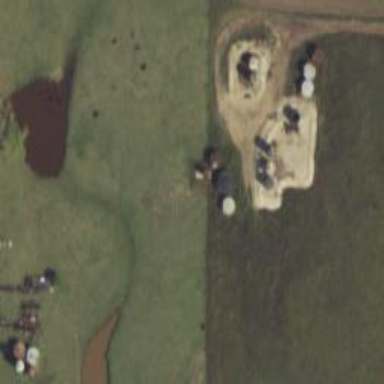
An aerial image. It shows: Storage tank with man-made structure.